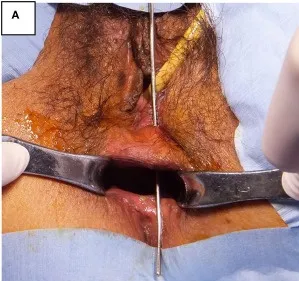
Surgical procedure of rectoperineal fistula repair. (A) Identification of rectoperineal fistula with a probe through the fistula tract.
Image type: medical_photograph (skin_photograph)